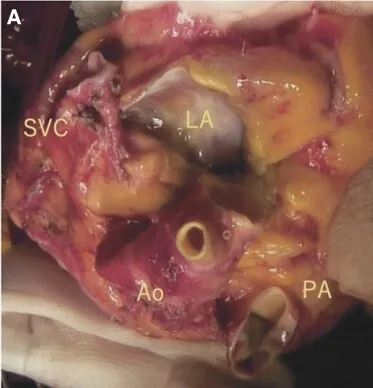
Intraoperative image of the donor heart. (A) The pulmonary valve is autologous, and the bicuspid valve and the Ao are anteriorly deviated.
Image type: medical_photograph (other_medical_photograph)